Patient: sex M, age 43
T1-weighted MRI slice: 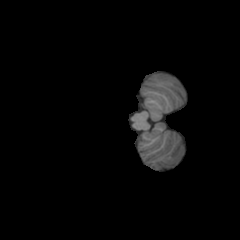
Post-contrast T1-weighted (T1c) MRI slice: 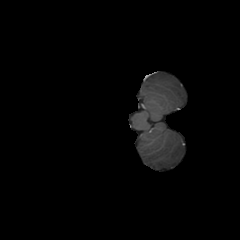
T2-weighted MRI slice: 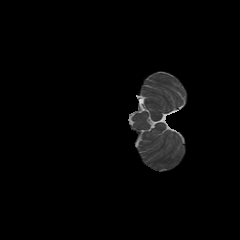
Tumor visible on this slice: no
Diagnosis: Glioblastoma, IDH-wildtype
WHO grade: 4